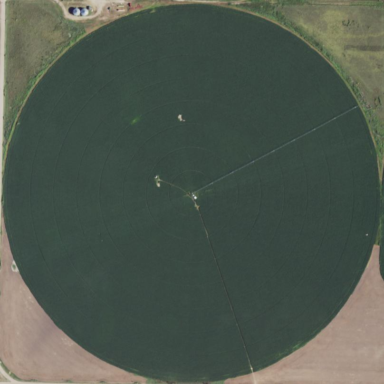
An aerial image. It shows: Farmland with pivot irrigation system.